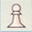
Piece: wP